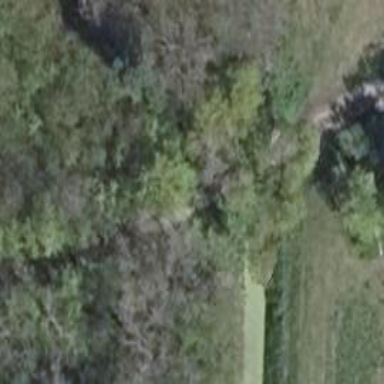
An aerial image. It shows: Culvert tunnel.